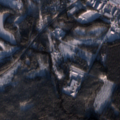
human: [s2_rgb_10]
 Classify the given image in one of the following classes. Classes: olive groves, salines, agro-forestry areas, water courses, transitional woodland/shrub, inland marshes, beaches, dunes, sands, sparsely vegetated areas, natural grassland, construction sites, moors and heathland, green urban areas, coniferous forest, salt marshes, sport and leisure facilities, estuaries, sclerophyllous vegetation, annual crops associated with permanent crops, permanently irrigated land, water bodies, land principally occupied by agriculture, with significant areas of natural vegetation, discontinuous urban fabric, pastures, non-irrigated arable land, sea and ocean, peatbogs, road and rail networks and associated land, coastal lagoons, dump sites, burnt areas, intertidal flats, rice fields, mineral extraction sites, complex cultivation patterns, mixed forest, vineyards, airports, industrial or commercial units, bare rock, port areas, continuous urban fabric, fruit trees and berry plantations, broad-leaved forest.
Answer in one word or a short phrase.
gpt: industrial or commercial units, sport and leisure facilities, coniferous forest, mixed forest, transitional woodland/shrub